Field crop: maize
Growth stage: 2
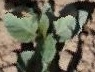
Species: maize